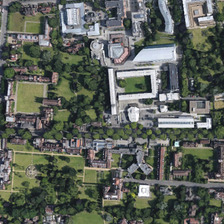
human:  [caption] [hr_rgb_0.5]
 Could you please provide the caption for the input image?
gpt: this vast area is a well-equipped school .

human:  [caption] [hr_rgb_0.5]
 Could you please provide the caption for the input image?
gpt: a lot of trees and grass are planted in the school .

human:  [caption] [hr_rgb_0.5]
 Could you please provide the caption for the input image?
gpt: a lot of trees and grass are planted in the school .

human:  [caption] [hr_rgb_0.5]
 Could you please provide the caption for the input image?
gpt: this vast area is a well-equipped school .

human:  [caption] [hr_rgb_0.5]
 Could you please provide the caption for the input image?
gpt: this vast area is a well-equipped school .